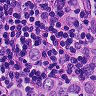
Metastatic tissue present: yes